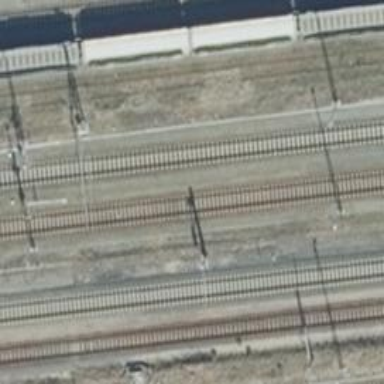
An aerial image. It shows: Railway track with contact lines for electrification.